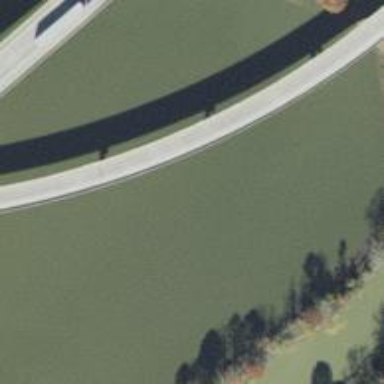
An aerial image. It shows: Beam bridge on motorway link.